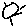
Label: sun